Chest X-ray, AP view. Patient: 67 years old, sex M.
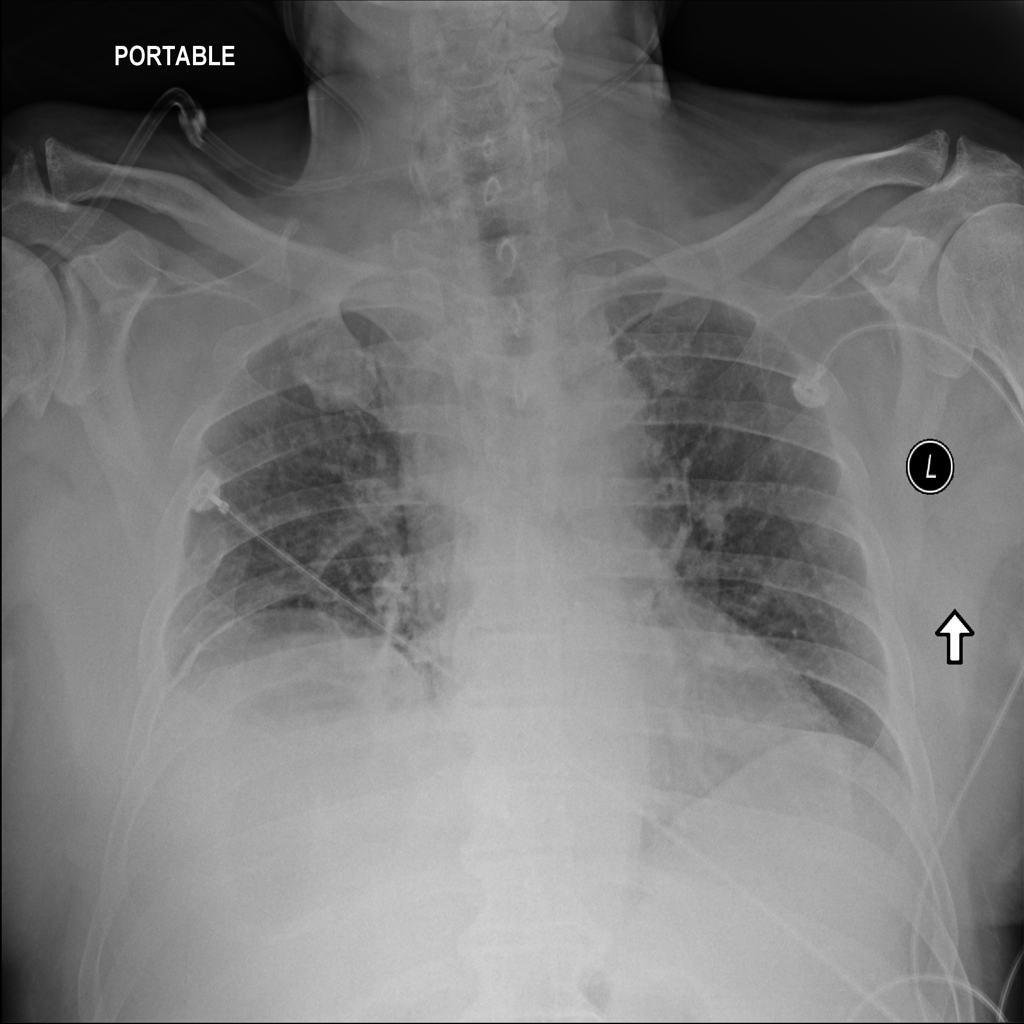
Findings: No Finding